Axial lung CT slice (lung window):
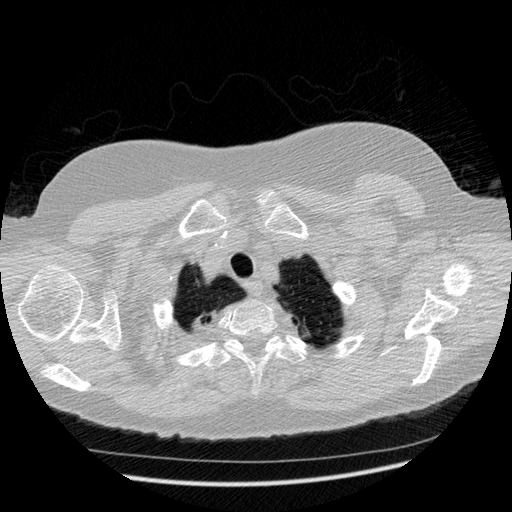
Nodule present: no